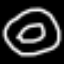
Label: donut